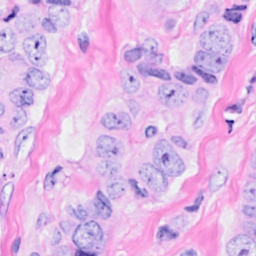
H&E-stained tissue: Breast